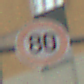
Verkehrszeichen: Geschwindigkeit80
Umgebung: Outdoor, Urban
Tageszeit: MorningAfternoon
Wetter: Overcast
Licht: Natural
Jahreszeit: NotSpecified
Kontrast: LowContrast